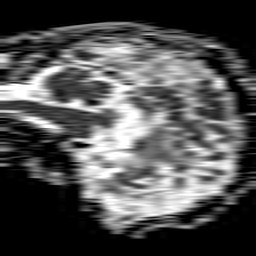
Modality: ADC
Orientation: sagittal
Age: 57
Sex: male
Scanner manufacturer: philips
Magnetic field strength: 1.5 T
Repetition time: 4.6 s
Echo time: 0.08517 s